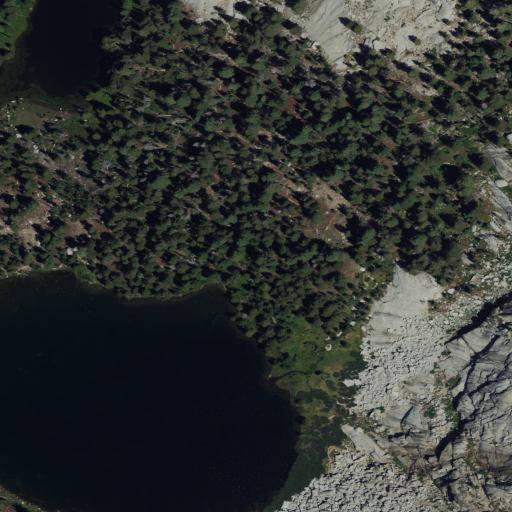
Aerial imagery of ridge(s) in California named Silliman Crest containing evergreen forest, open water, shrub, grassland, barren land, woody wetlands, and herbaceous wetlands